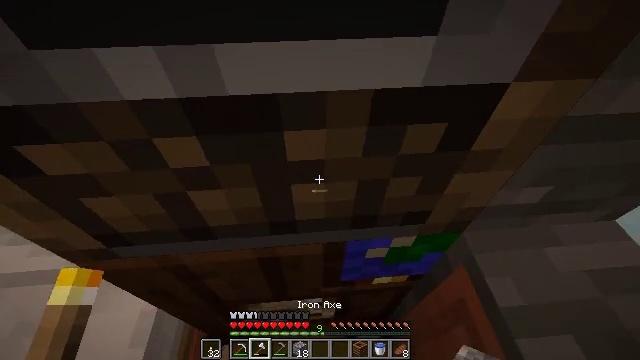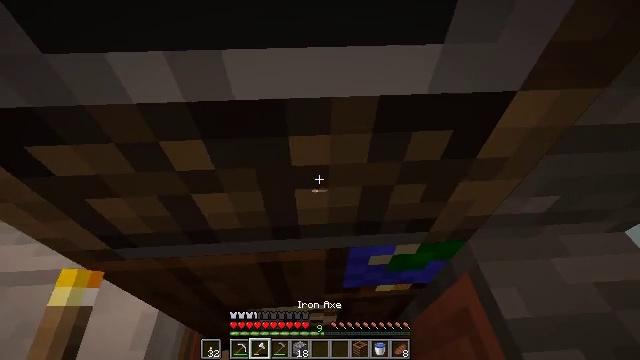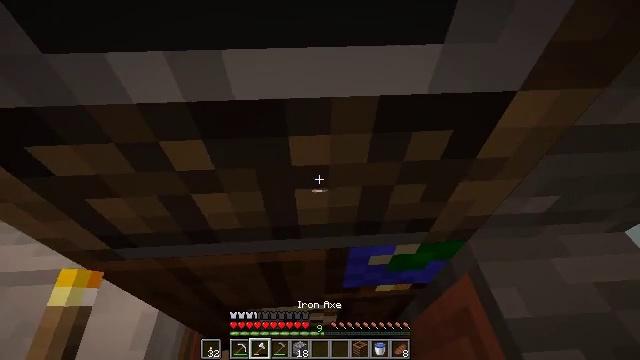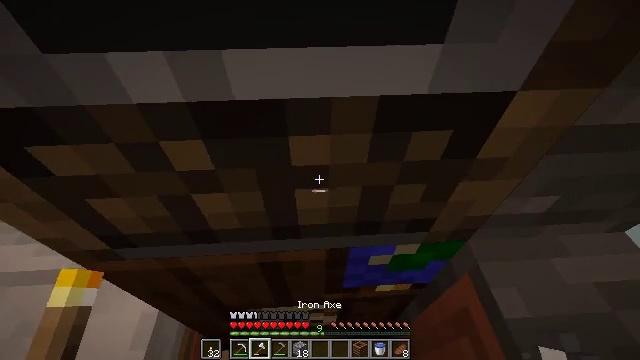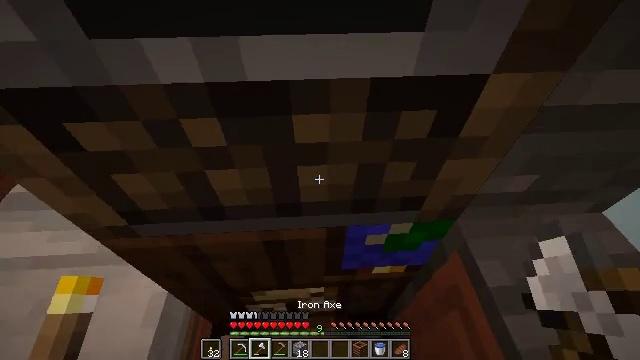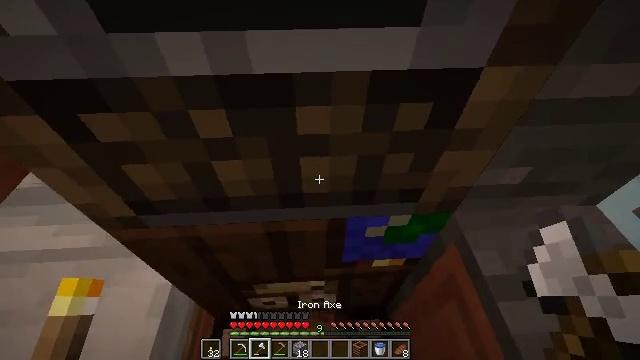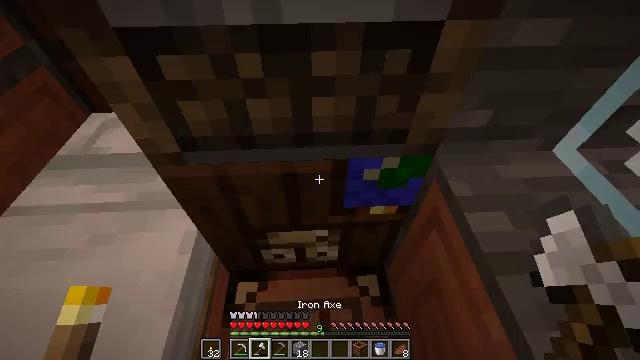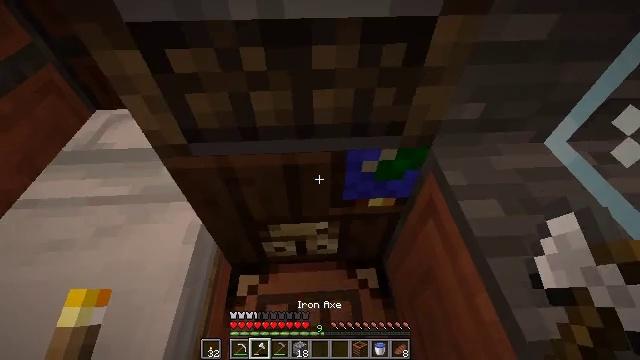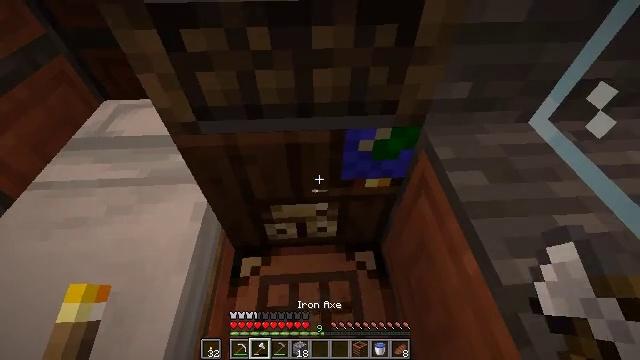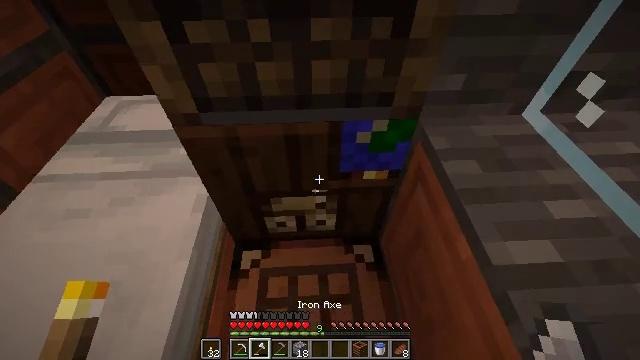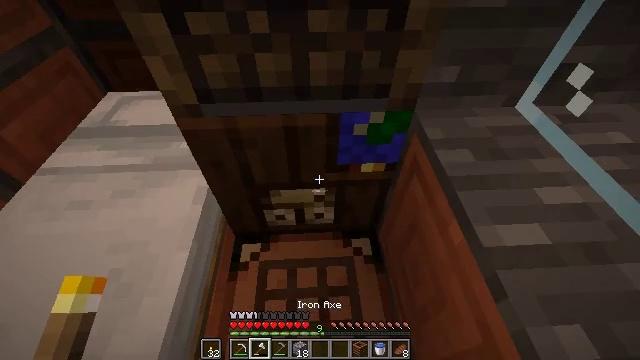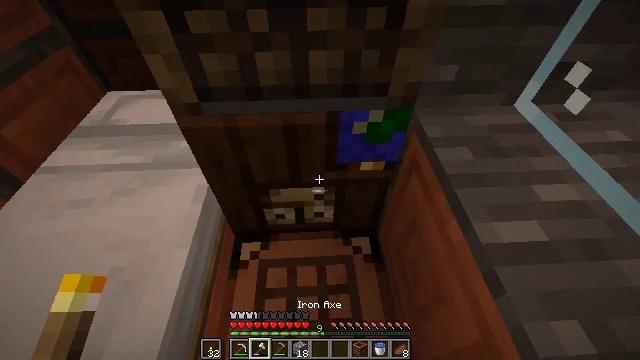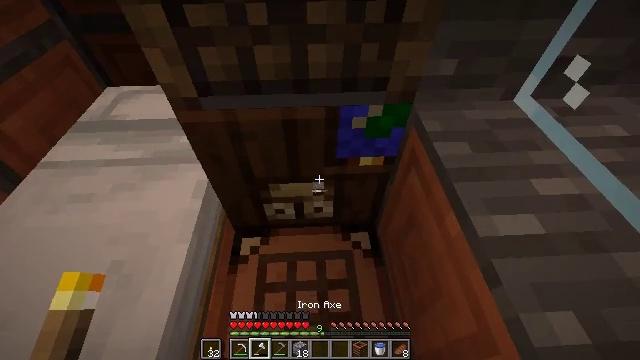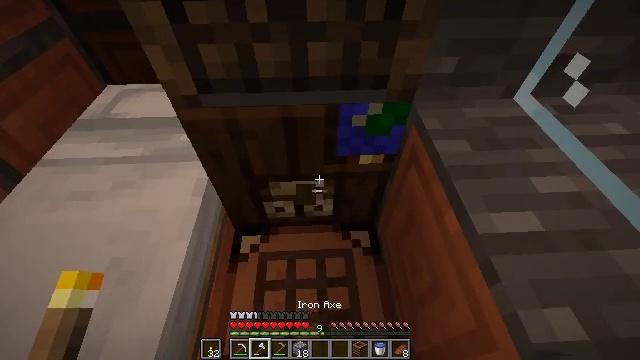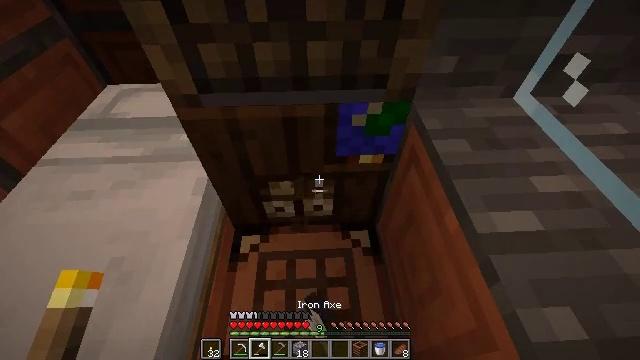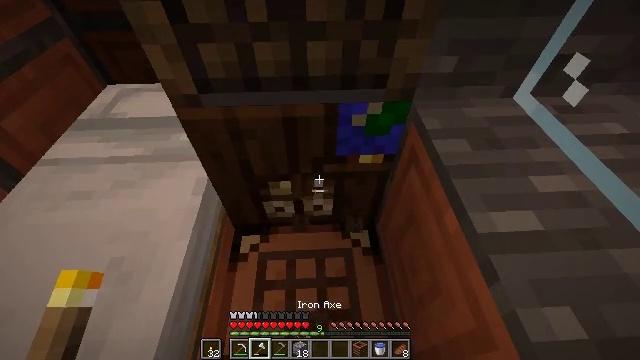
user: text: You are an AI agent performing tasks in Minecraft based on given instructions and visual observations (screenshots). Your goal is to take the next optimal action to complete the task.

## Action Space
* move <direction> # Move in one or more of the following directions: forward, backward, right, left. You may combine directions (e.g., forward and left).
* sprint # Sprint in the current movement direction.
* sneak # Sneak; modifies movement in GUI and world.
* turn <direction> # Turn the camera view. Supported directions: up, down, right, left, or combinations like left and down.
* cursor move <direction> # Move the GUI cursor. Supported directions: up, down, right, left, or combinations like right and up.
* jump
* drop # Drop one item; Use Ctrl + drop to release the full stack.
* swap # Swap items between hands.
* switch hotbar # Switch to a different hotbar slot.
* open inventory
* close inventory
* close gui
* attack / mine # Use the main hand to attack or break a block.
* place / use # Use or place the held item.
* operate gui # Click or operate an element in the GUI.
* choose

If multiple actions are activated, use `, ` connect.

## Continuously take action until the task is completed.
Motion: motion action
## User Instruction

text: Reclaim the cartography table for later use.
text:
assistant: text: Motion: turn left and up
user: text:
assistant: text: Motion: no_op
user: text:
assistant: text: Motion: no_op
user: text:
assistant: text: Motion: move back
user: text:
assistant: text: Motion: move back
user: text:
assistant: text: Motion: move back
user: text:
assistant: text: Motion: no_op
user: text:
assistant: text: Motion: no_op
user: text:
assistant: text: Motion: no_op
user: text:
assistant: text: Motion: no_op
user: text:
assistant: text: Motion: no_op
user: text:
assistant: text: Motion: no_op
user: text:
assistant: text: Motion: attack / mine
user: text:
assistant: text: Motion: attack / mine
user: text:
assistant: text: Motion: attack / mine
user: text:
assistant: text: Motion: attack / mine
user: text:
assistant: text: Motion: attack / mine
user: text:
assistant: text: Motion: attack / mine
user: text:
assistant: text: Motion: attack / mine
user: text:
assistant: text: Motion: attack / mine
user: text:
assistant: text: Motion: attack / mine
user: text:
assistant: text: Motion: attack / mine
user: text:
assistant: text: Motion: attack / mine
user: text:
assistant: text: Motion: attack / mine
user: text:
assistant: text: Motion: attack / mine
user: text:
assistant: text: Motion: attack / mine
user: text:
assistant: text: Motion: attack / mine
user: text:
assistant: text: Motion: attack / mine
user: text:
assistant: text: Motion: attack / mine
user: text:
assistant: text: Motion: no_op